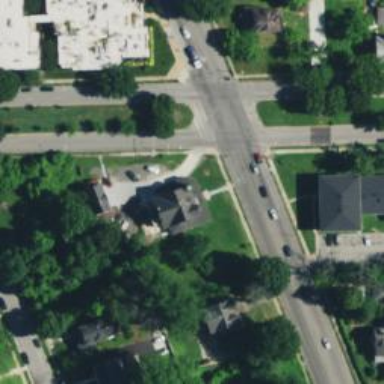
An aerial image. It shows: Unmarked crossing on the road.